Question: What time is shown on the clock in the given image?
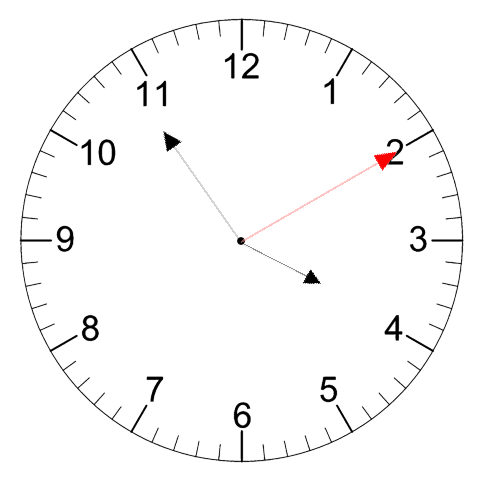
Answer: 03:54:10